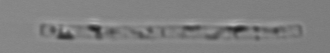
Label: Leptocylindrus